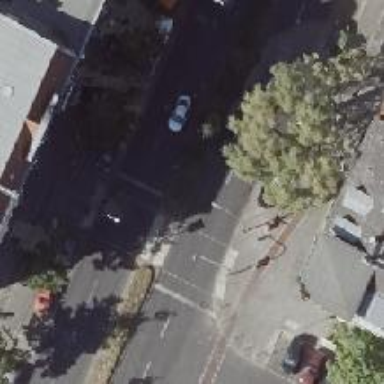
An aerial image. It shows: Traffic island located on footway.